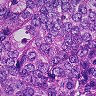
Metastatic tissue present: yes